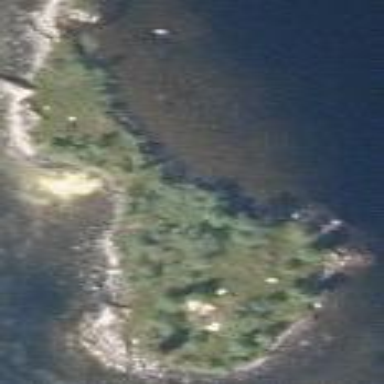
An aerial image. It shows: Islet.